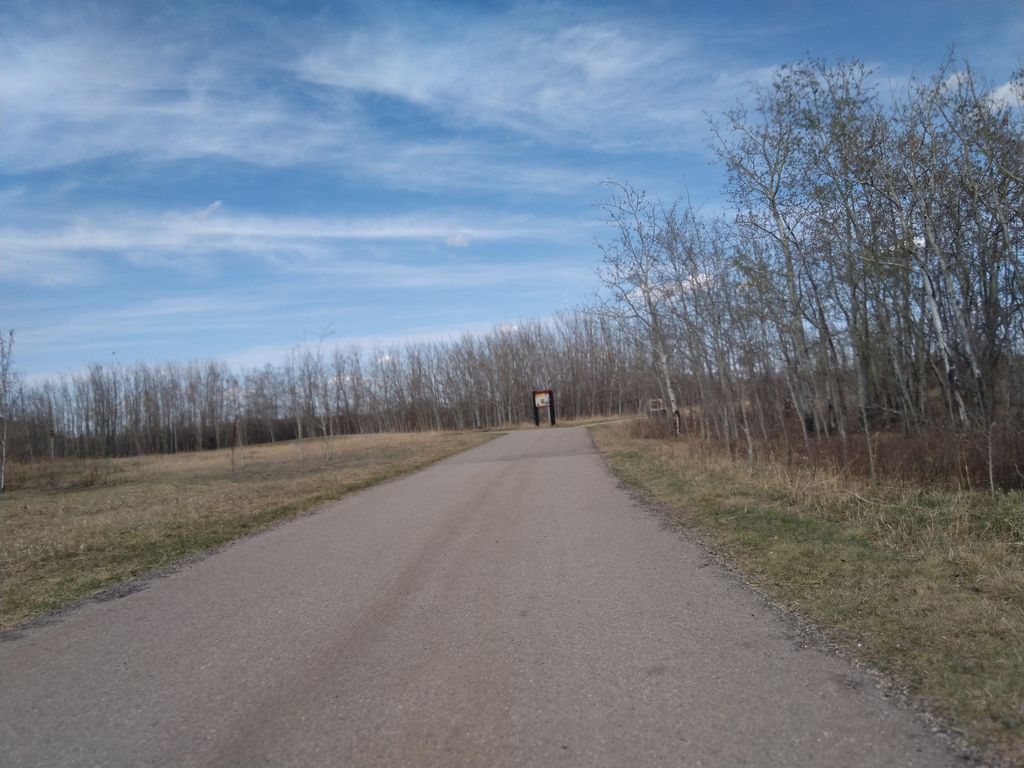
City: calgary